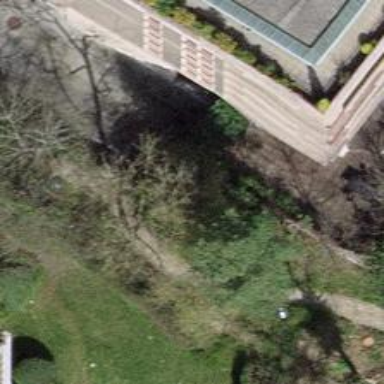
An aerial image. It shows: Driveway tunnel.